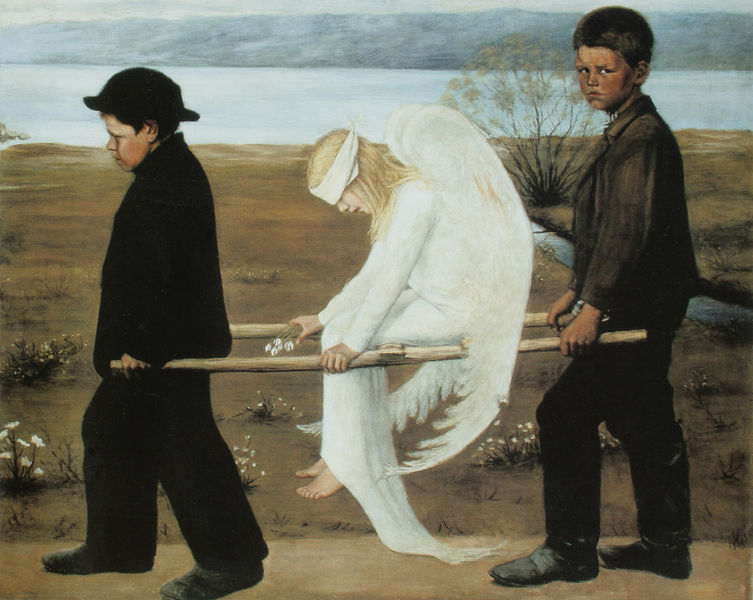
Titel: Verwundeter Engel
Künstler: Hugo Simberg
Standort: Helsinki
Institution: Ateneumin Taidemuseo
Schlagwörter: baum, berg, blau, flügel, gemälde, himmel, wasser, weiß, bäume, fluss, grün, landschaft, mädchen, see, ufer, blume, blumen, braun, holz, hut, kleid, männer, schwarz, blick, gras, tuch, weg, wiese, symbolismus, anzug, blond, jacke, augen, band, gefieder, tod, tot, tragen, trauer, felder, horizont, hügel, natur, weite, busch, kanal, land, haare, kind, traurig, bauern, kinder, engel, schuhe, jungen, knaben, trage, berge, gebirge, ölgemälde, balken, gestell, junge, frühling, bucht, stangen, gefangen, jacken, stöcke, stiefel, weß, stäbe, bahre, gruselig, binde, verbunden, träger, schneeglöckchen, hölzer, augenbinde, gabriel, barre, augenbind, joppen, hllfe, engelsträger, schneeglöchen, augeninde